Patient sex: M
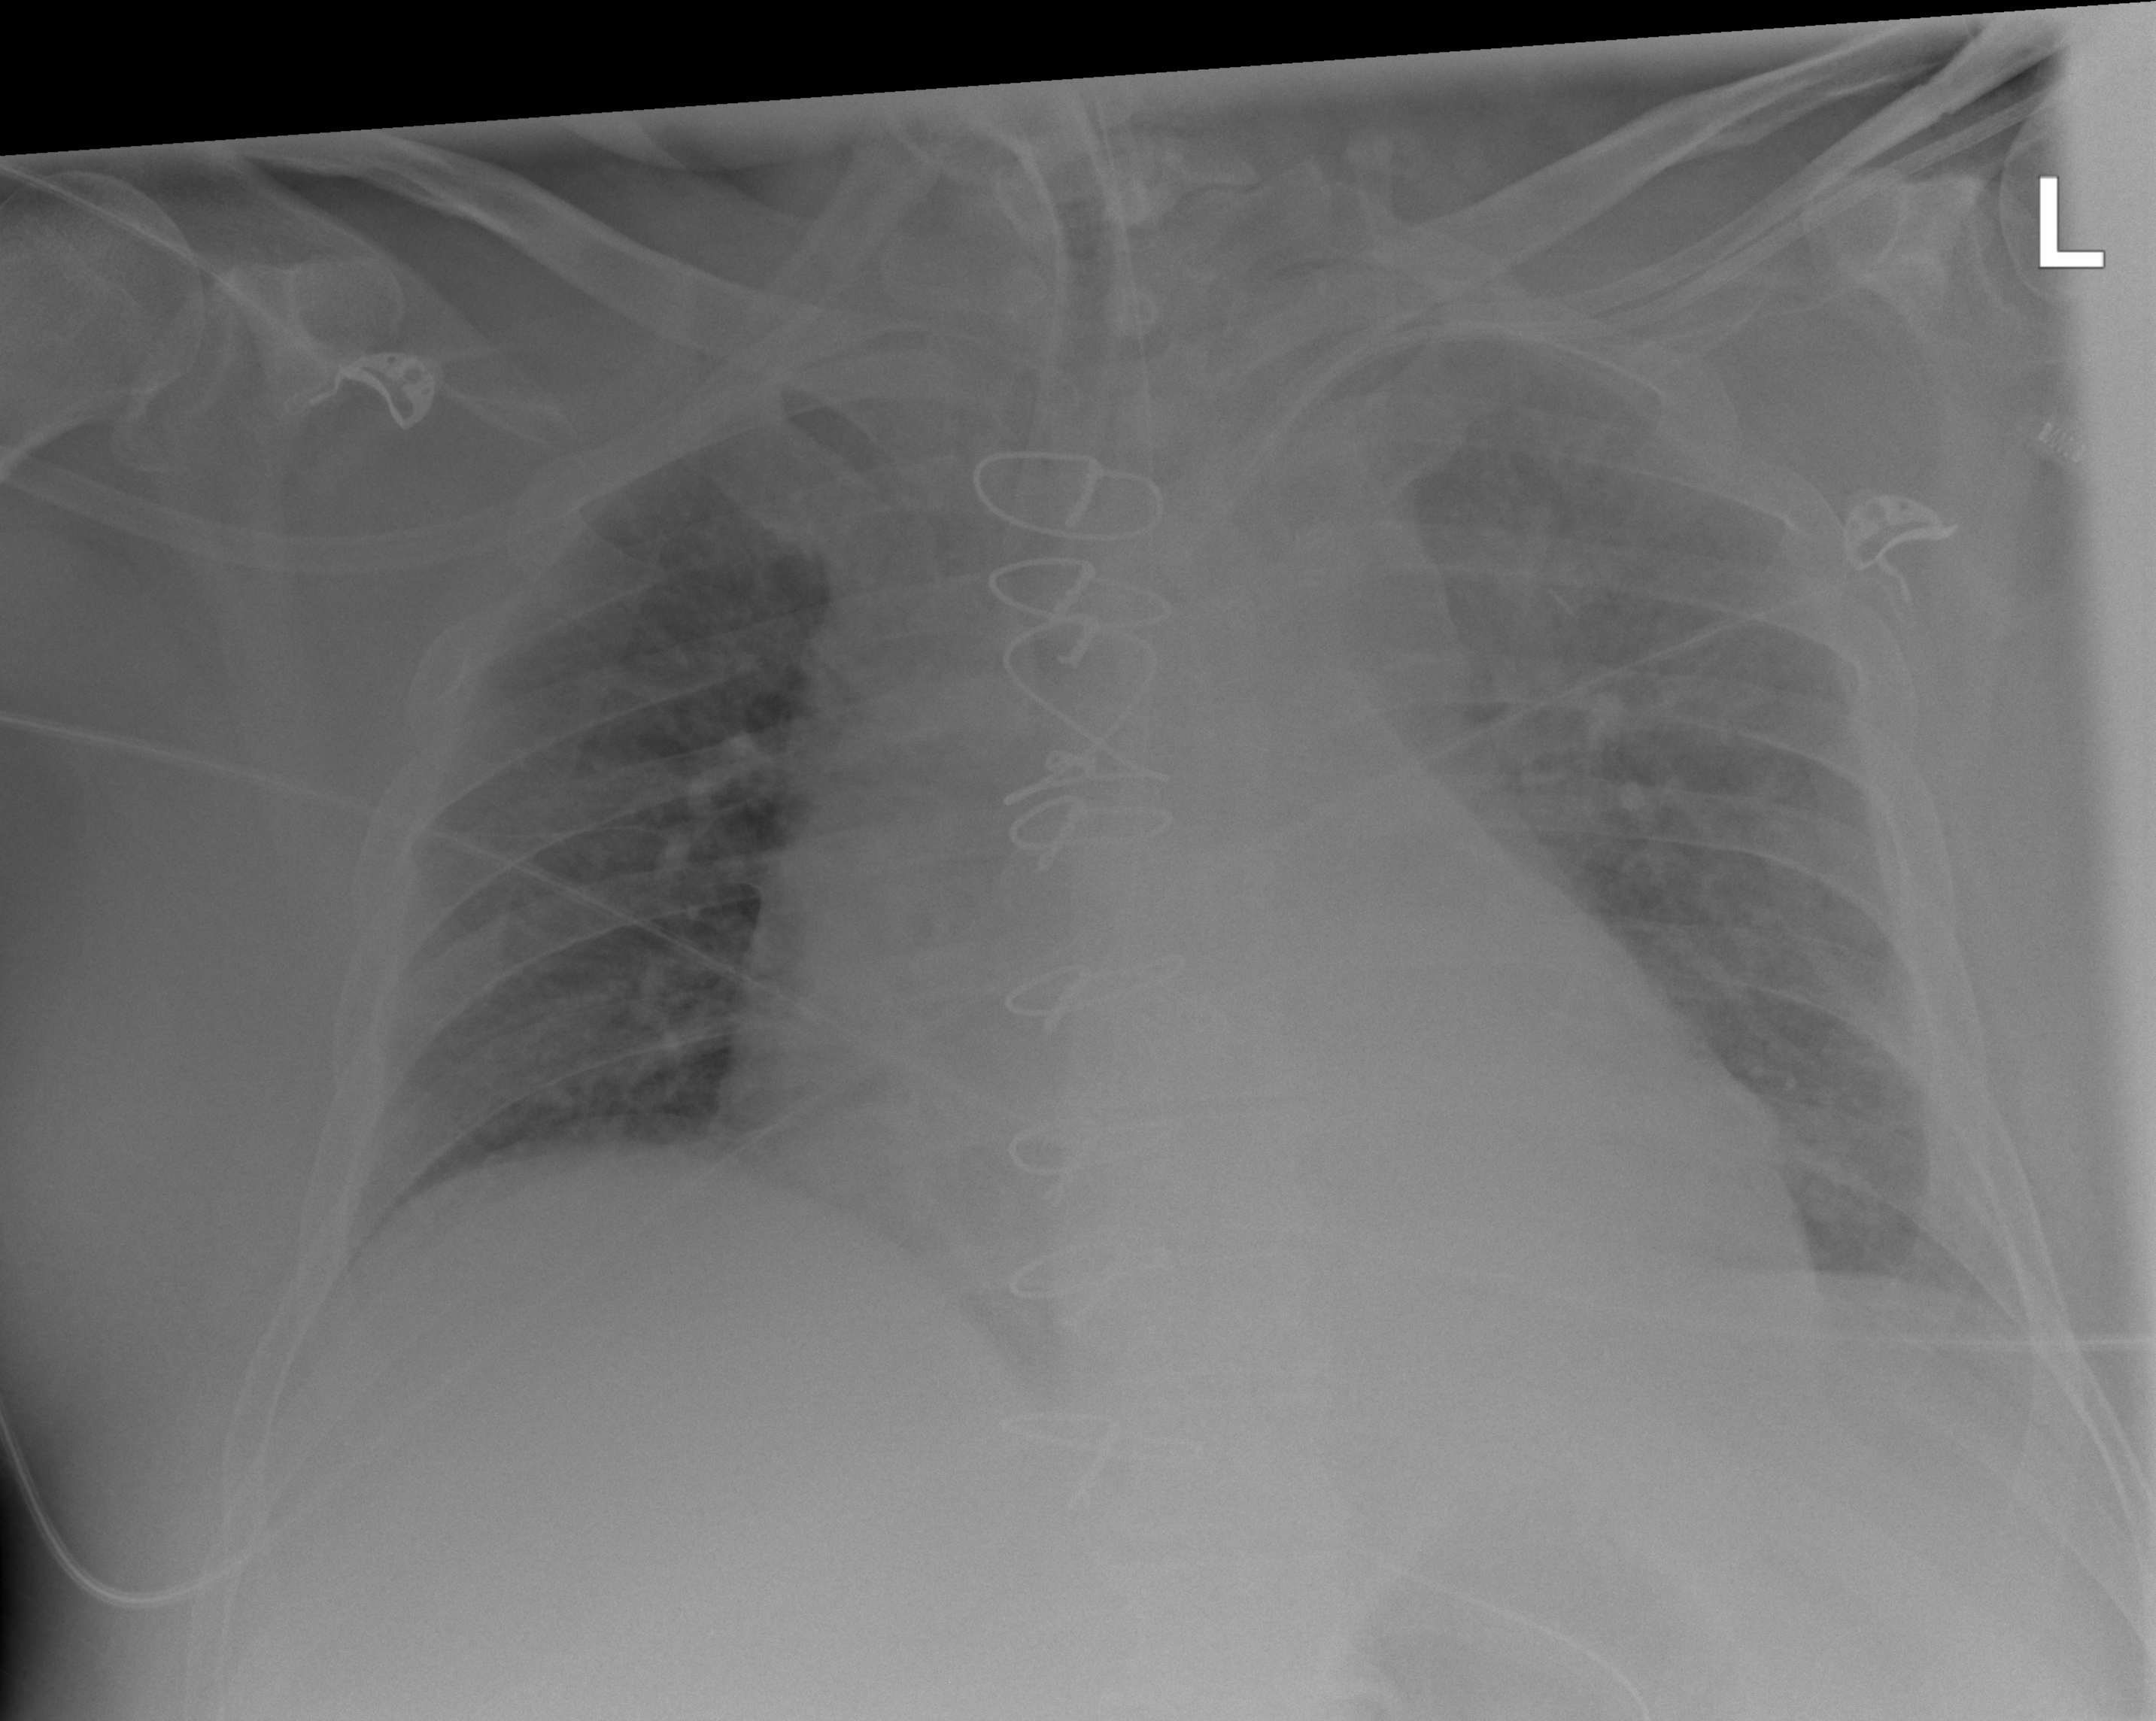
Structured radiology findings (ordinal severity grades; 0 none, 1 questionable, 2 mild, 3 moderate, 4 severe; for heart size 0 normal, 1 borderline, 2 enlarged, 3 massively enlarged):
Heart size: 2
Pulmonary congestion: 0
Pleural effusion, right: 0
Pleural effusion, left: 2
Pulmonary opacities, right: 0
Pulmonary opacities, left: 0
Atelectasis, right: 2
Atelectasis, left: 2